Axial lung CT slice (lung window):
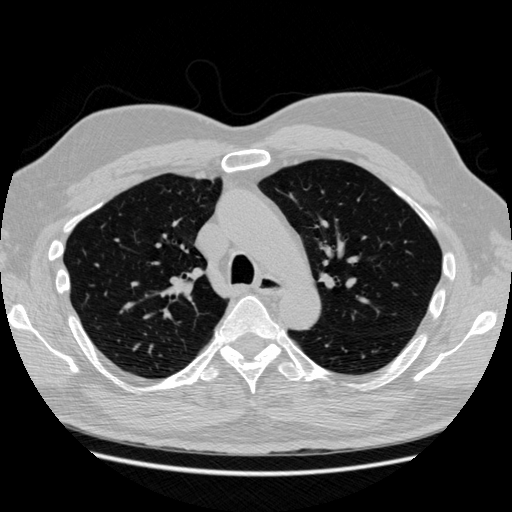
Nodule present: no